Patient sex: M
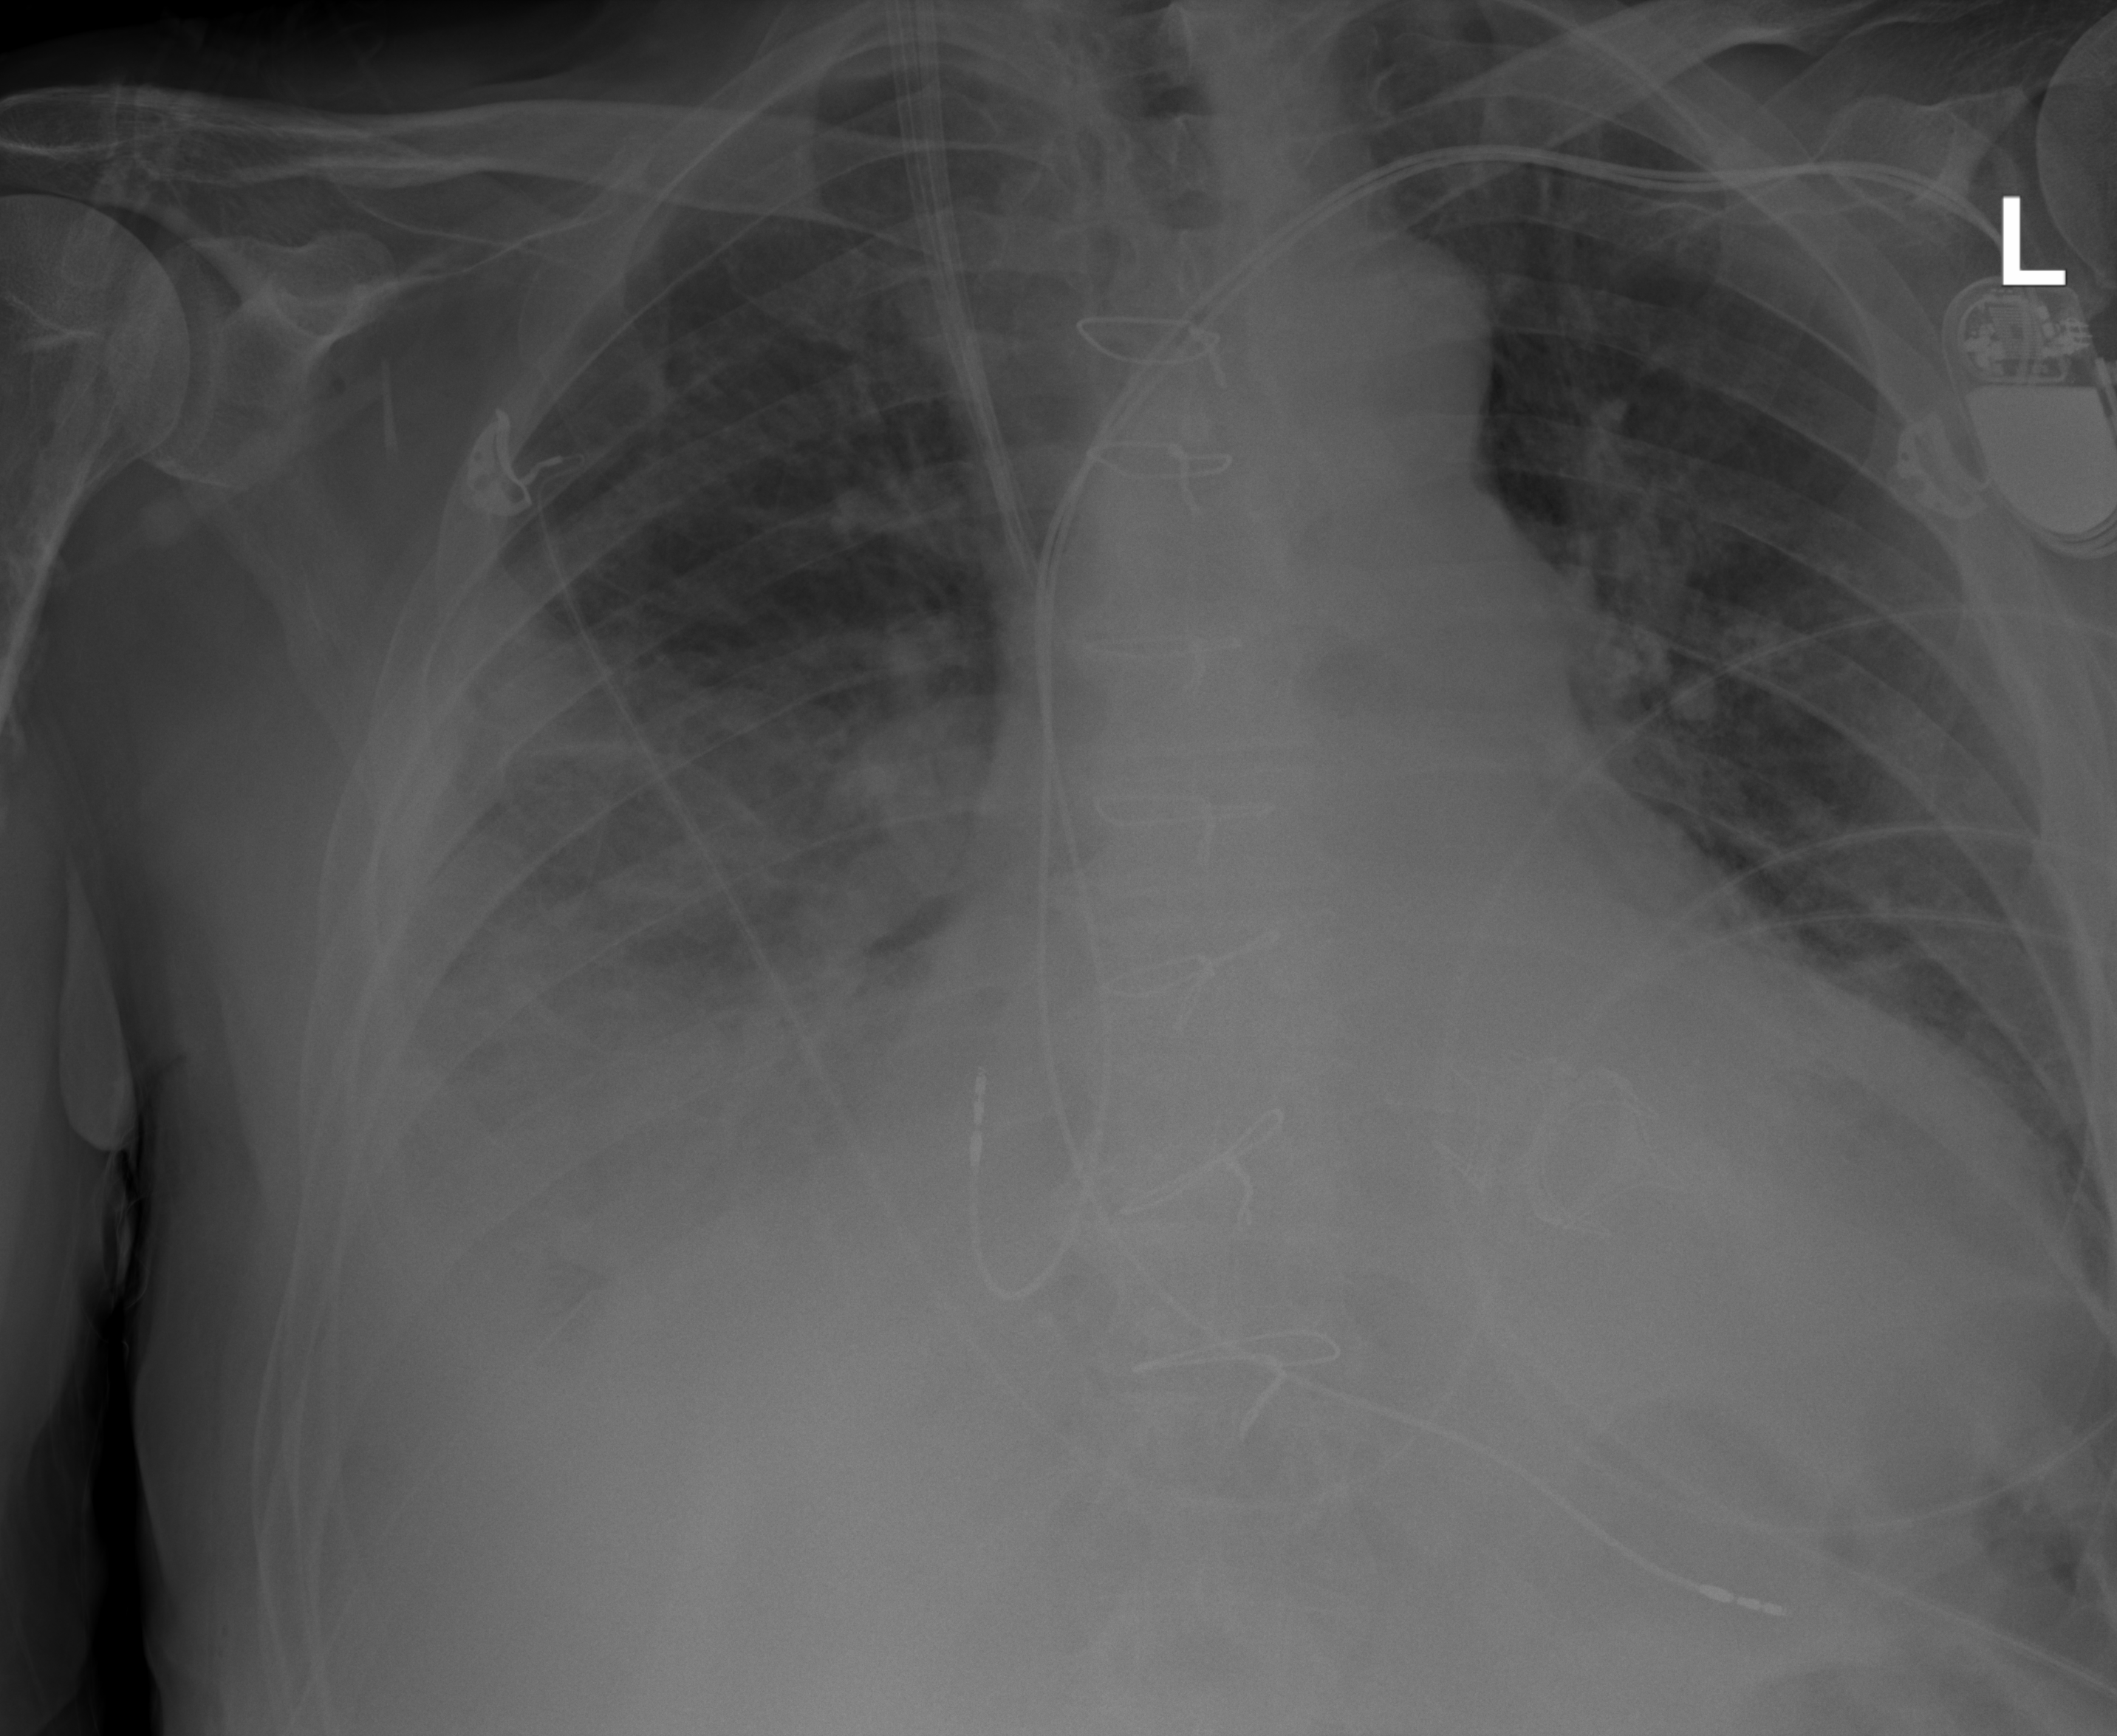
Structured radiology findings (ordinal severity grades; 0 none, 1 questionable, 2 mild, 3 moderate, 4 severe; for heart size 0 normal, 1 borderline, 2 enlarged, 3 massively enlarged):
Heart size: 2
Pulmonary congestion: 2
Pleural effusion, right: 3
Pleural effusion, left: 2
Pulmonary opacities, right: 2
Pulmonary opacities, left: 0
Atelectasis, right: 3
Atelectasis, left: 1